Question: I use tablesorter to sort columns.
But I found the following issue:

As you can see the second row doesn't have '16'.
This table also have the external search field and search result equals 1 if I type 16, thus second row doesn't show.
But it lools like a tablesorter bug.
html source:
'''
<table id="table" class="tablesorter sortable tablesorter-blue hasFilters" role="grid" aria-describedby="table_pager_info"><colgroup class="tablesorter-colgroup"><col style="width: 5.2%;"><col style="width: 14.4%;"><col style="width: 14.4%;"><col style="width: 14.1%;"><col style="width: 12.5%;"><col style="width: 10.7%;"><col style="width: 13.1%;"><col style="width: 8.7%;"></colgroup>
<thead>
<tr role="row" class="tablesorter-headerRow">
....
</tr>
<tr role="row" class="tablesorter-filter-row tablesorter-ignoreRow"><td><input type="search" placeholder="" class="tablesorter-filter disabled" data-column="0" disabled="" data-lastsearchtime="1434125033081"></td><td><input type="search" placeholder="Iskat'..." class="tablesorter-filter" data-column="1" data-lastsearchtime="1434125097454"></td><td><input type="search" placeholder="Iskat'..." class="tablesorter-filter" data-column="2" data-lastsearchtime="1434125046223"></td><td><input type="search" placeholder="Iskat'..." class="tablesorter-filter" data-column="3" data-lastsearchtime="1434125033081"></td><td><input type="search" placeholder="Iskat'..." class="tablesorter-filter" data-column="4" data-lastsearchtime="1434125033081"></td><td><input type="search" placeholder="Iskat'..." class="tablesorter-filter" data-column="5" data-lastsearchtime="1434125033081"></td><td><input type="search" placeholder="Iskat'..." class="tablesorter-filter" data-column="6" data-lastsearchtime="1434125033081"></td><td><input type="search" placeholder="Iskat'..." class="tablesorter-filter" data-column="7" data-lastsearchtime="1434125033081"></td></tr></thead>
<tbody aria-live="polite" aria-relevant="all">
<tr class="blue odd" role="row">
<td class="">
<a href="currentCompany/campaignDetails/350">1</a>
<div class="line">
</div>
</td>
<td class="startDate">16.06.2015 19:01</td>
<td class="">17.06.2015 19:04</td>
<td class="">1</td>
<td class="">1,44</td>
<td class="" id="stateDiv350">Sozdana</td>
<td class="">IN_PROGRESS
</td>
<td class="">
...
</td>
</tr><tr class="blue even" role="row">
<td class="">
<a href="currentCompany/campaignDetails/351">2</a>
<div class="line">
</div>
</td>
<td class="startDate">13.06.2015 21:03</td>
<td class="">15.06.2015 19:01</td>
<td class="">1</td>
<td class="">2,70</td>
<td class="" id="stateDiv351">Sozdana</td>
<td class="">IN_PROGRESS
</td>
<td class="">
...
</td>
</tr></tbody>
</table>
'''
table sorter configuration:
'''
$(function () {
var $table = $('#table')
.tablesorter({
headers: { 0: { filter: false} },
sortList: [[1,1]], // sorting(desc) by column with index 1
dateFormat:'ddmmyyyy',
theme: 'blue',
widthFixed: true,
headerTemplate: '{content} {icon}',
widgets: ['zebra', 'filter'],
widgetOptions: {
zebra: ["even", "odd"],
// filter_anyMatch replaced! Instead use the filter_external option
// Set to use a jQuery selector (or jQuery object) pointing to the
// external filter (column specific or any match)
filter_external: '.search',
// add a default type search to the first name column
filter_defaultFilter: {1: '~{query}'},
// include column filters
filter_columnFilters: true,
filter_placeholder: {search: 'Iskat'...'},
filter_saveFilters: true,
filter_reset: '.reset'
}
})
// needed for pager plugin to know when to calculate filtered rows/pages
.addClass('hasFilters')
.tablesorterPager({
container: $(".table-pager"),
output: '{page} iz {filteredPages} ({filteredRows})',
size: 5
});
});
'''
Is it possible to fix this problem?
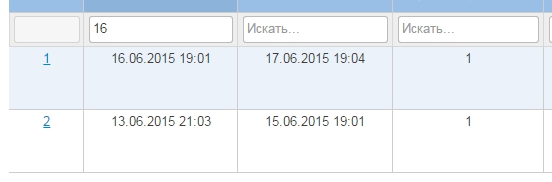
Answer: You are seeing two things happen here:
1. When entering a number in the filter that is not a valid date, a string comparison is done. So that is why the first row matches.
2. Because the filter_defaultFilter for column 1 is set to use a fuzzy search filter_defaultFilter: {1: '~{query}'}
a fuzzy search of the string value "13.06.2015 21:03" sees a "1" followed by a "6" (that's how a fuzzy search works), so that row would also be visible.
I would recommend removing the default fuzzy search (<URL>.